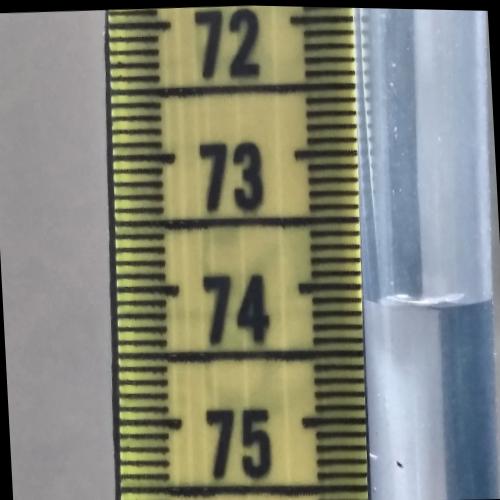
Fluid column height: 74.1 cm